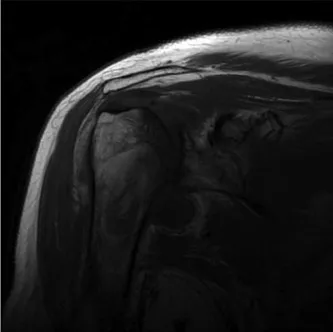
Right shoulder magnetic resonance image, T1-weighted image showing a low signal intensity mass-like lesion (a).
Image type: radiology (mri)